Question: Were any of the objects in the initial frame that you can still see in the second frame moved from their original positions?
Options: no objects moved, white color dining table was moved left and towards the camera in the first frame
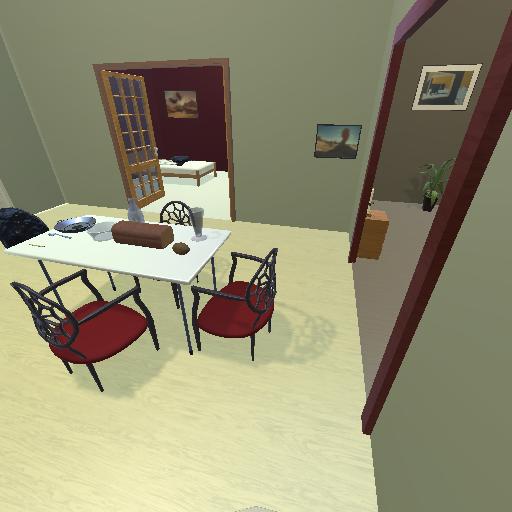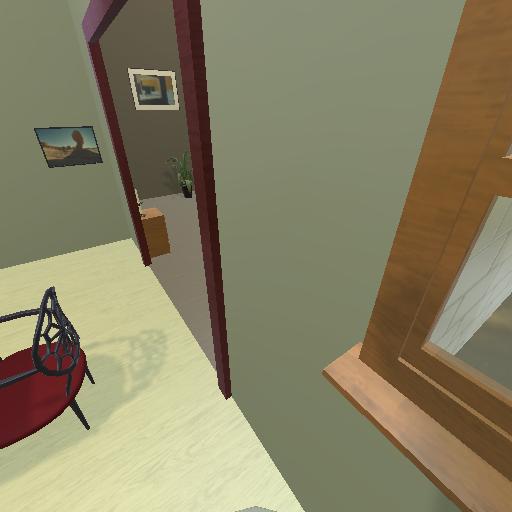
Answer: no objects moved